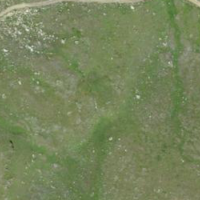
EUNIS habitat code: 26
Species observed at this site:
Anthus spinoletta